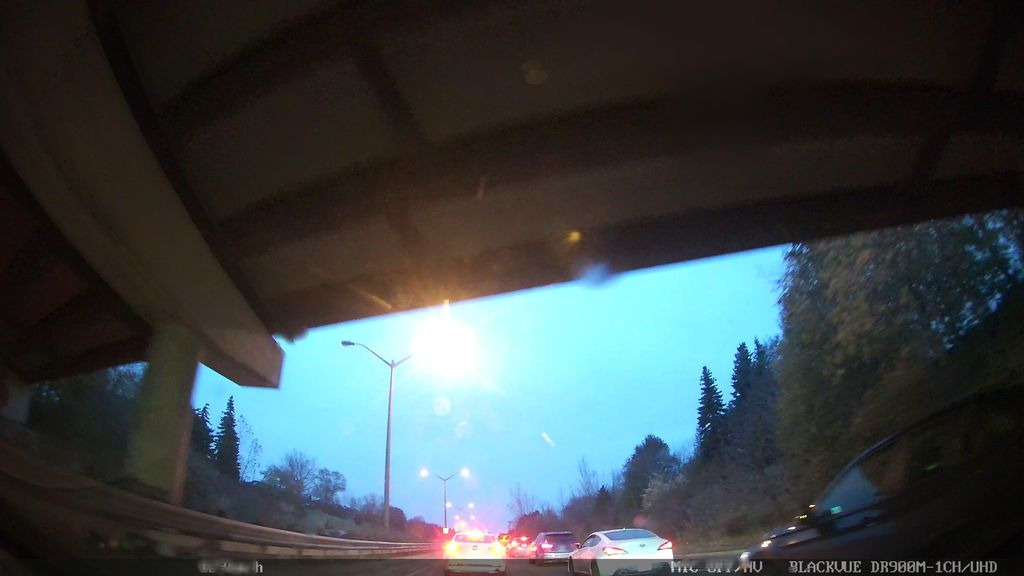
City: toronto